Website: macys
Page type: customer-info-address
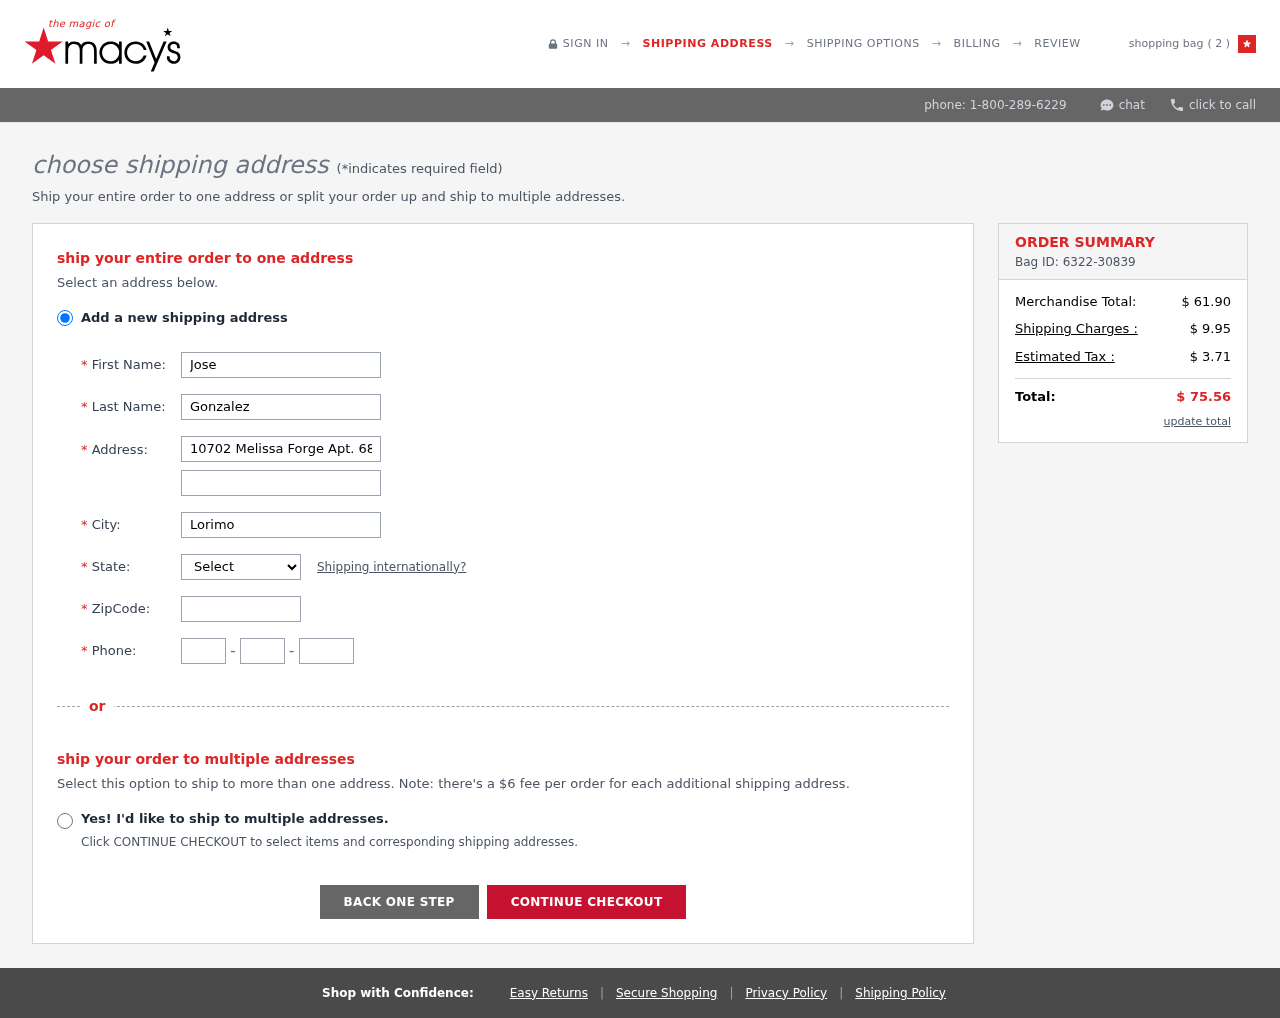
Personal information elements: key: PII_CITY
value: Lorimouth
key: PII_FIRSTNAME
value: Jose
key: PII_LASTNAME
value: Gonzalez
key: PII_PHONE_AREA
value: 416
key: PII_PHONE_PREFIX
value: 820
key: PII_PHONE_SUFFIX
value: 3551
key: PII_POSTCODE
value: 08089
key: PII_STATE_ABBR
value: NJ
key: PII_STREET
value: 10702 Melissa Forge Apt. 688
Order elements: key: ORDER_NUM_ITEMS
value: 2
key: ORDER_ID
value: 6322-30839
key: ORDER_SUBTOTAL
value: $ 61.90
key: ORDER_SHIPPING_COST
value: $ 9.95
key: ORDER_TAX
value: $ 3.71
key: ORDER_TOTAL
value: $ 75.56